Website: home-depot
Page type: customer-info-address
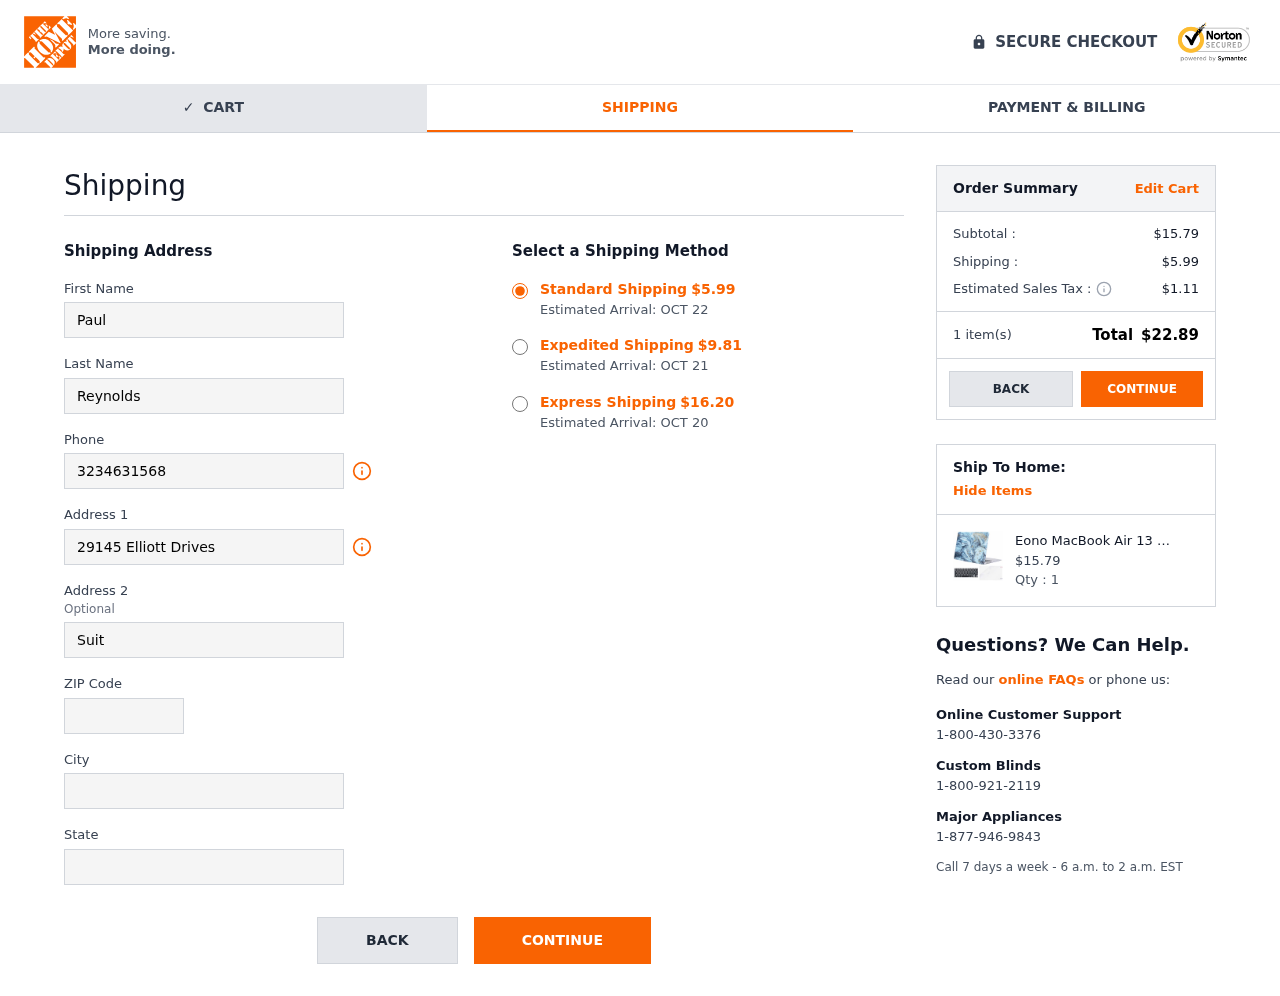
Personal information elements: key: PII_CITY
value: Alexandrafurt
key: PII_FIRSTNAME
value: Paul
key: PII_LASTNAME
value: Reynolds
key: PII_PHONE
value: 3234631568
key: PII_POSTCODE
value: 08421
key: PII_STATE
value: PW
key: PII_STREET
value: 29145 Elliott Drives
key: PII_STREET2
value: Suite 404
Product elements: key: PRODUCT1_NAME
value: Eono MacBook Air 13 Case 2010-2017 Release A1369 A1466, Plastic Hard Shell&Keyboard Cover&Screen Pro
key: PRODUCT1_PRICE
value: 15.79
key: PRODUCT1_QUANTITY
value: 1
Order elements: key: ORDER_SHIPPING_COST
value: $5.99
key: ORDER_DELIVERY_DATE
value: Estimated Arrival: OCT 22
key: ORDER_SHIPPING_COST_EXPEDITED
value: $9.81
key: ORDER_DELIVERY_DATE_EXPEDITED
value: Estimated Arrival: OCT 21
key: ORDER_SHIPPING_COST_EXPRESS
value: $16.20
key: ORDER_DELIVERY_DATE_EXPRESS
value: Estimated Arrival: OCT 20
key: ORDER_SUBTOTAL
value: $15.79
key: ORDER_TAX
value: $1.11
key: ORDER_NUM_ITEMS
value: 1 item(s)
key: ORDER_TOTAL
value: $22.89